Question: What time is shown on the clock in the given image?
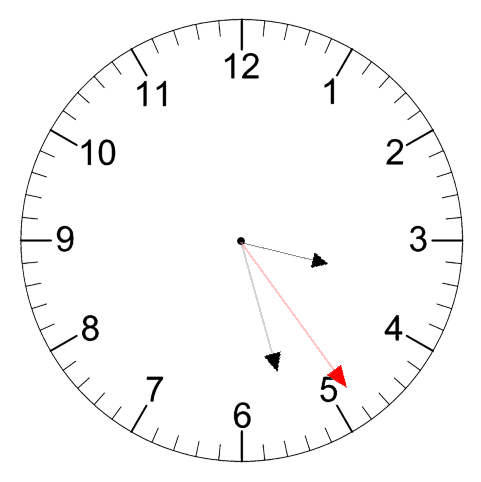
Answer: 03:27:24